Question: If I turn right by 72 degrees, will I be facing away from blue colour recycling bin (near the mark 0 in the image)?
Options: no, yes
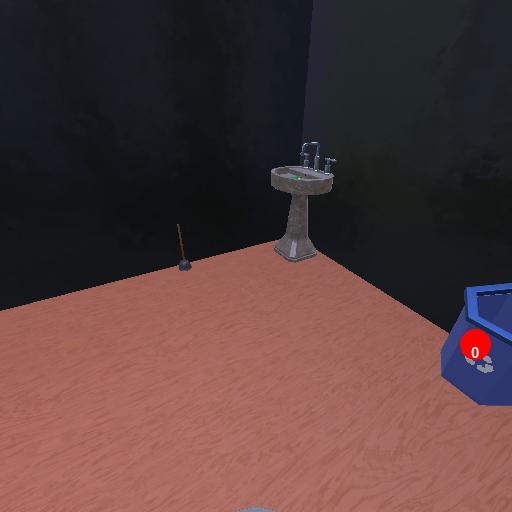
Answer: no